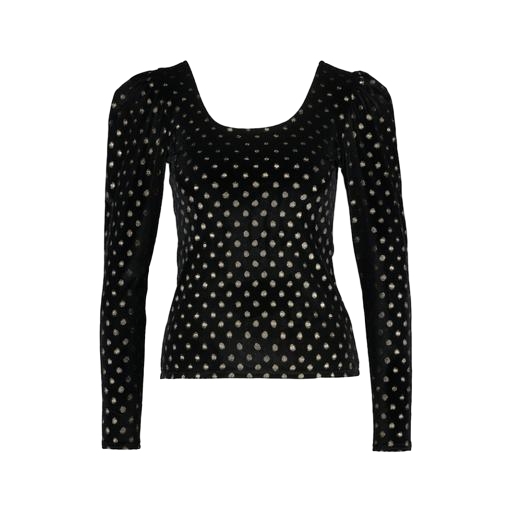
black long-sleeved polka-dot print, black flocked dot long sleeve, black polka-dot fil coupé blouse, white background